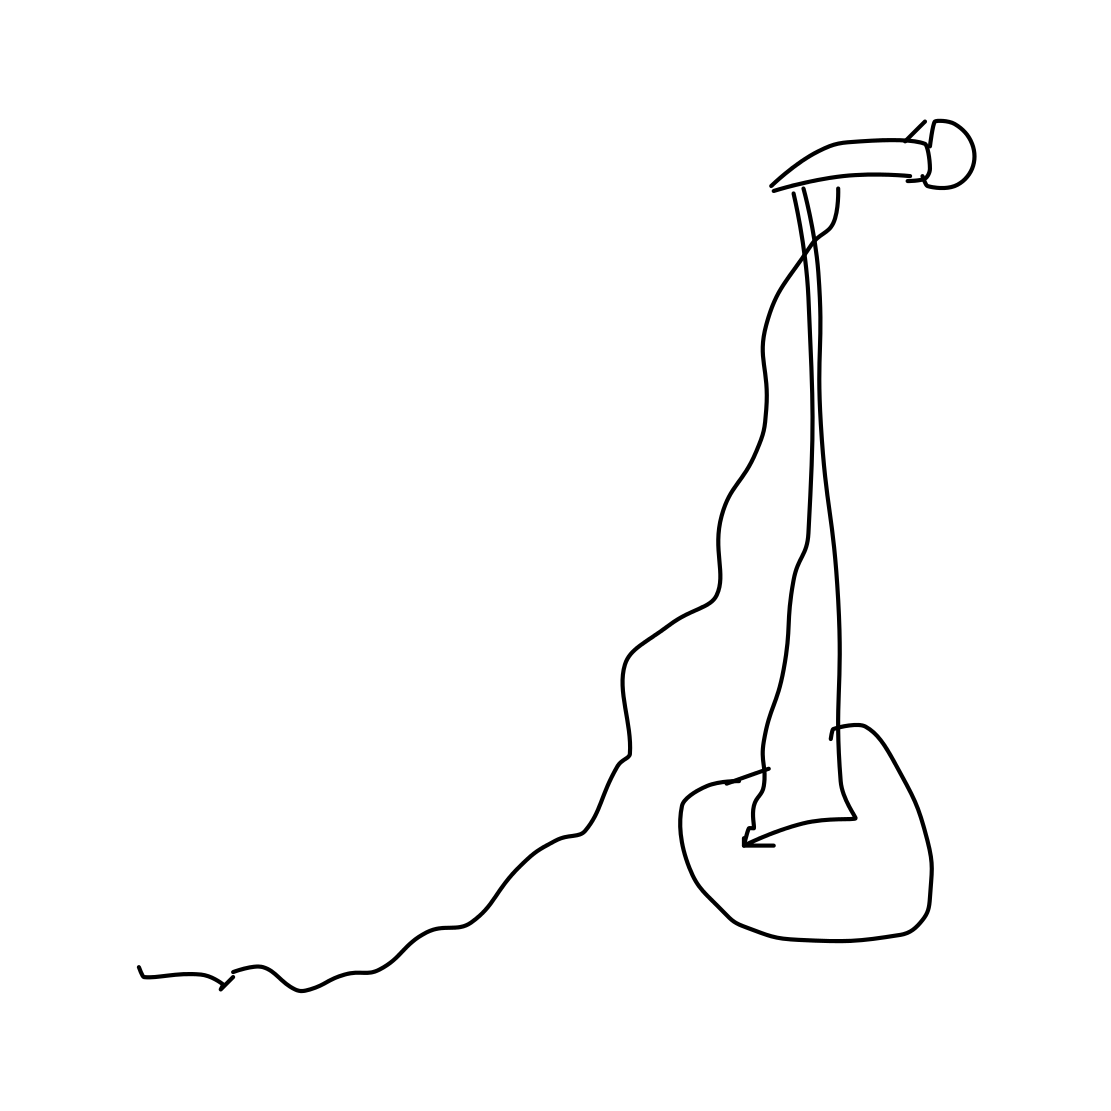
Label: microphone